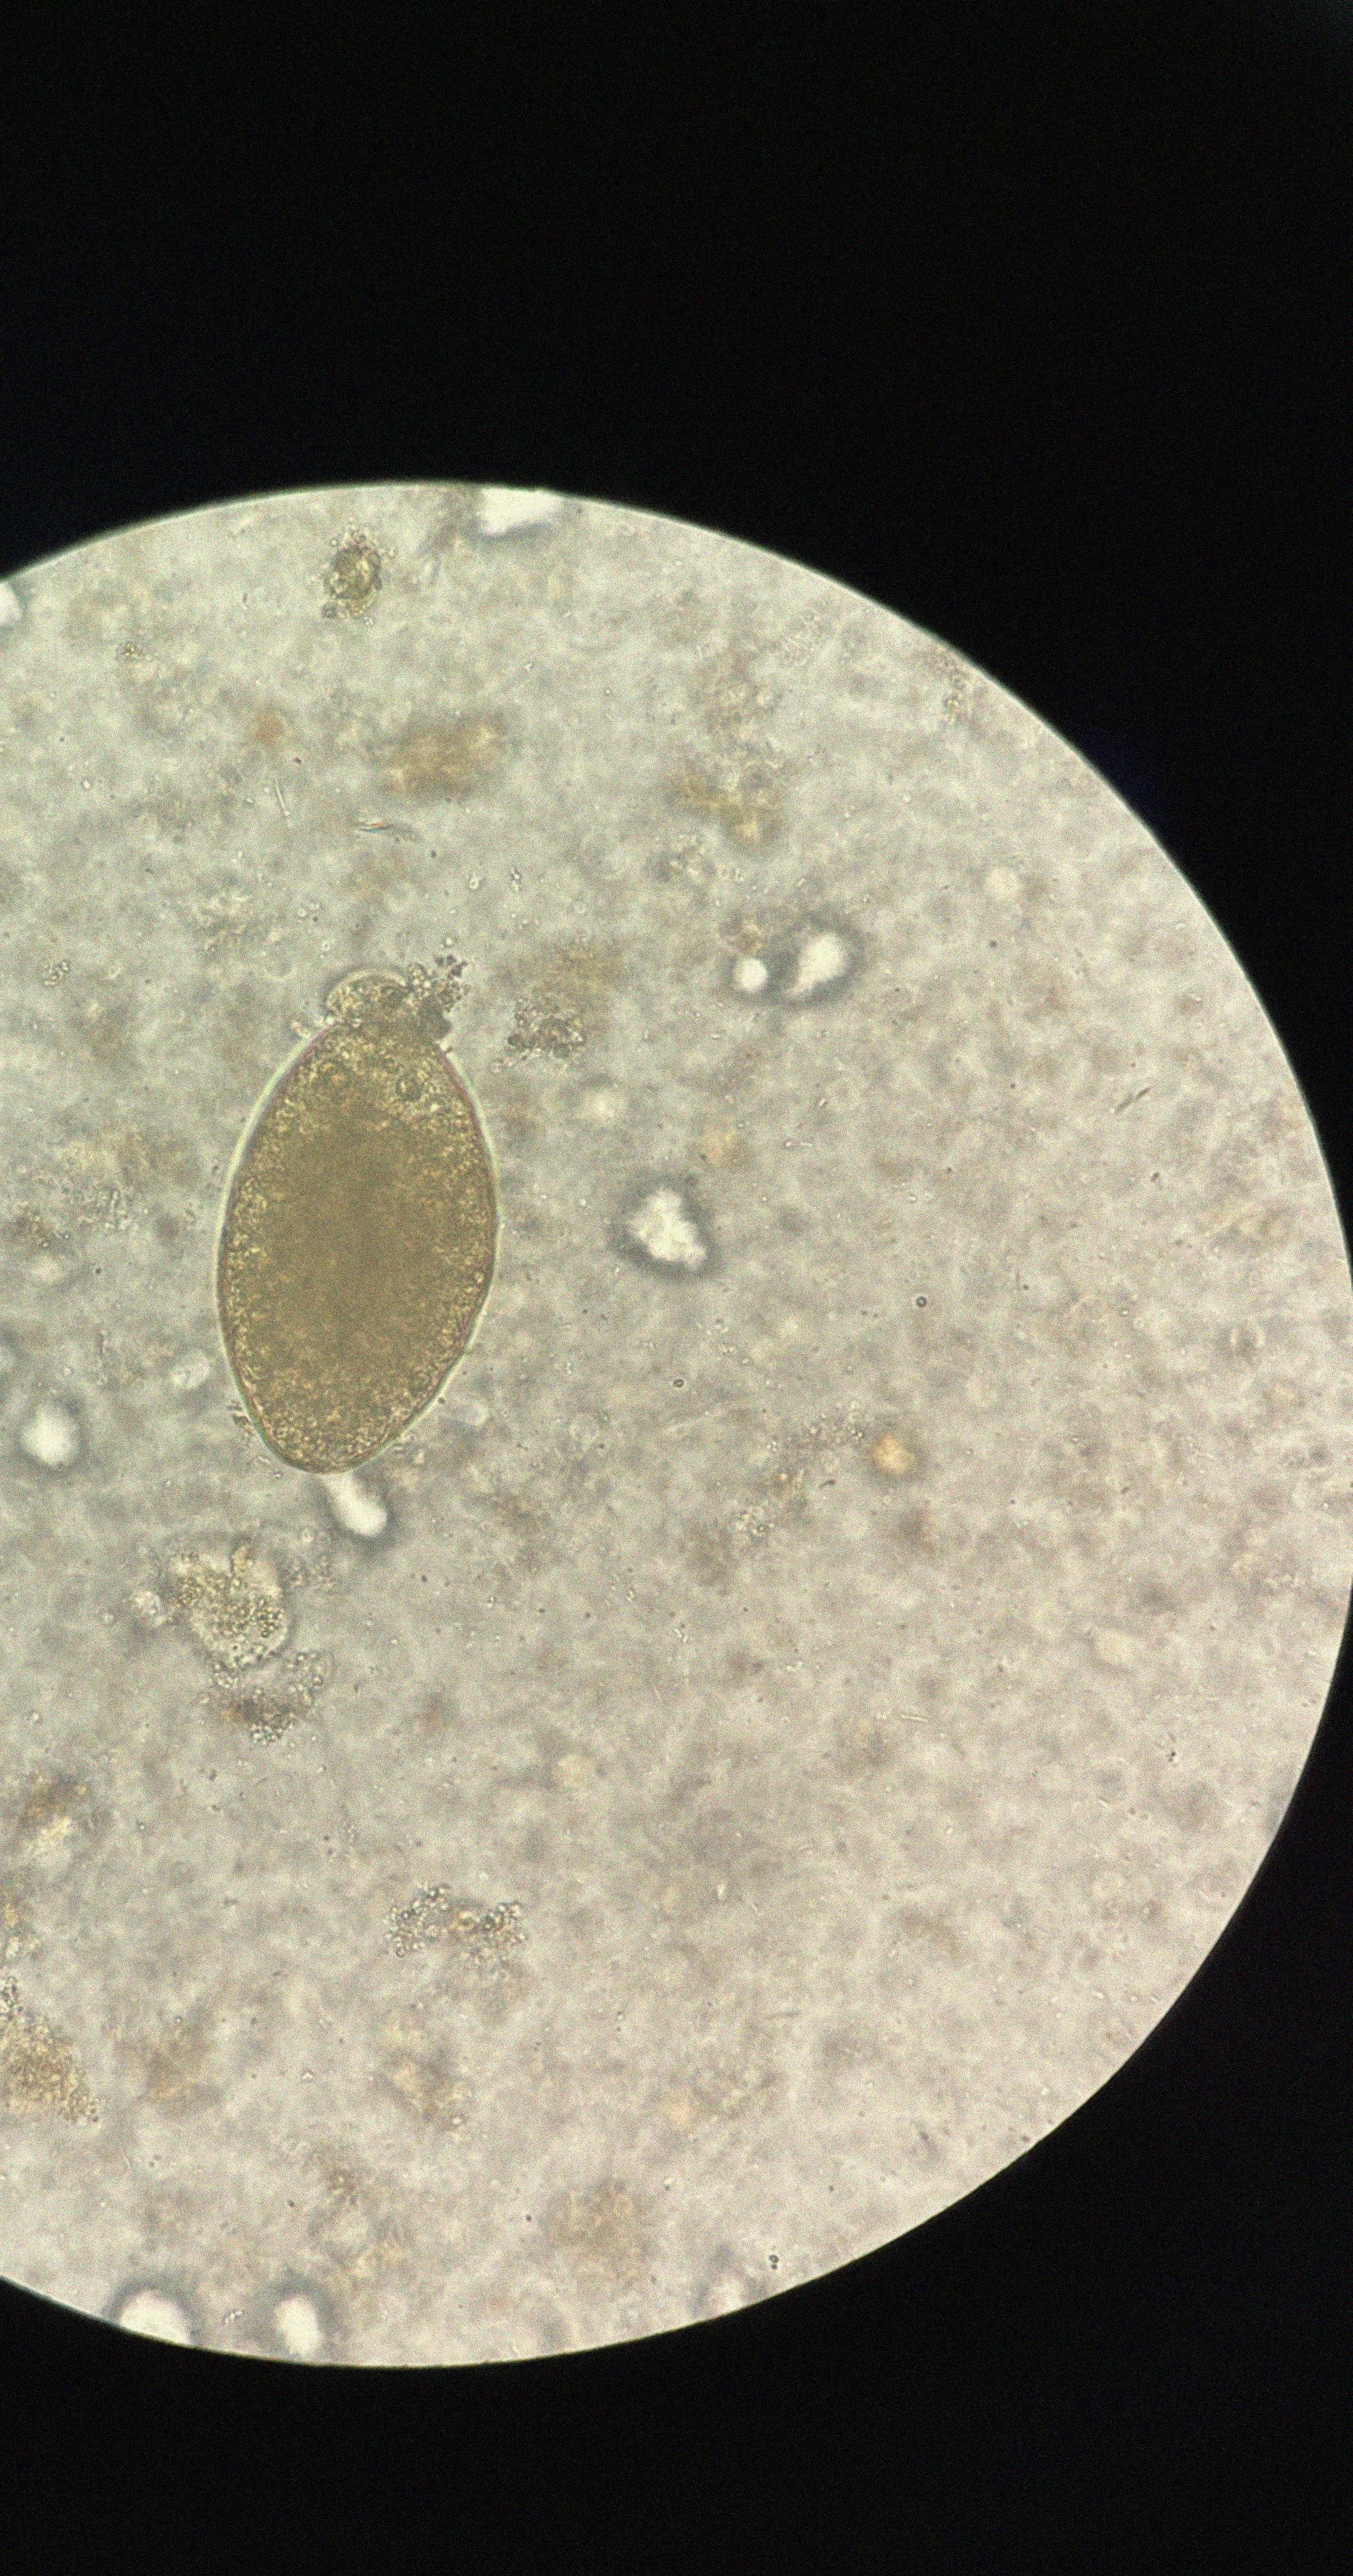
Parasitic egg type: Fasciolopsis buski